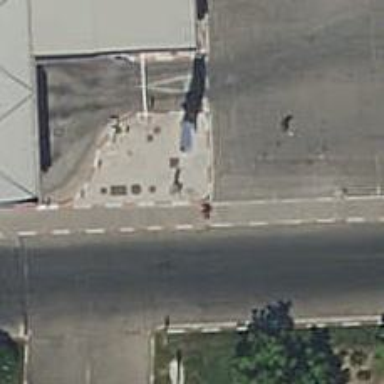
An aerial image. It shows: Footway surfaced with paving stones.